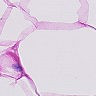
Metastatic tissue present: no